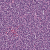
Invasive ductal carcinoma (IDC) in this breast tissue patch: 1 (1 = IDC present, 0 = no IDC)